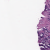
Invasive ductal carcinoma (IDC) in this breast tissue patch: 0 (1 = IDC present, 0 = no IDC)